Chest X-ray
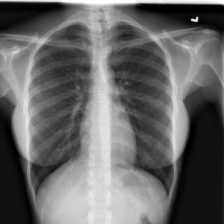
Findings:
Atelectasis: negative
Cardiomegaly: negative
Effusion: negative
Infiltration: positive
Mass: negative
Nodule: negative
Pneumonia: negative
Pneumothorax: negative
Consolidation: negative
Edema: negative
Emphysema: negative
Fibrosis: negative
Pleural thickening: negative
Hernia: negative